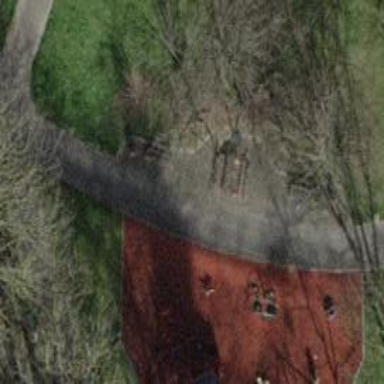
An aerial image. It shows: Bench.